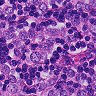
Metastatic tissue present: yes